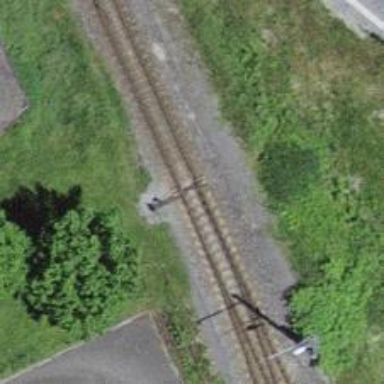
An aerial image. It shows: Railway switch.